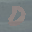
Label: 0